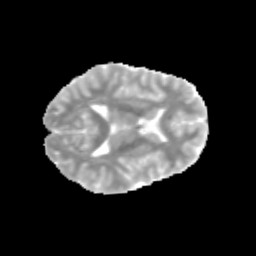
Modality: MD
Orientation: axial
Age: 13
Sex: male
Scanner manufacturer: siemens
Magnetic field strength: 3 T
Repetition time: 3.8 s
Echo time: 0.07 s